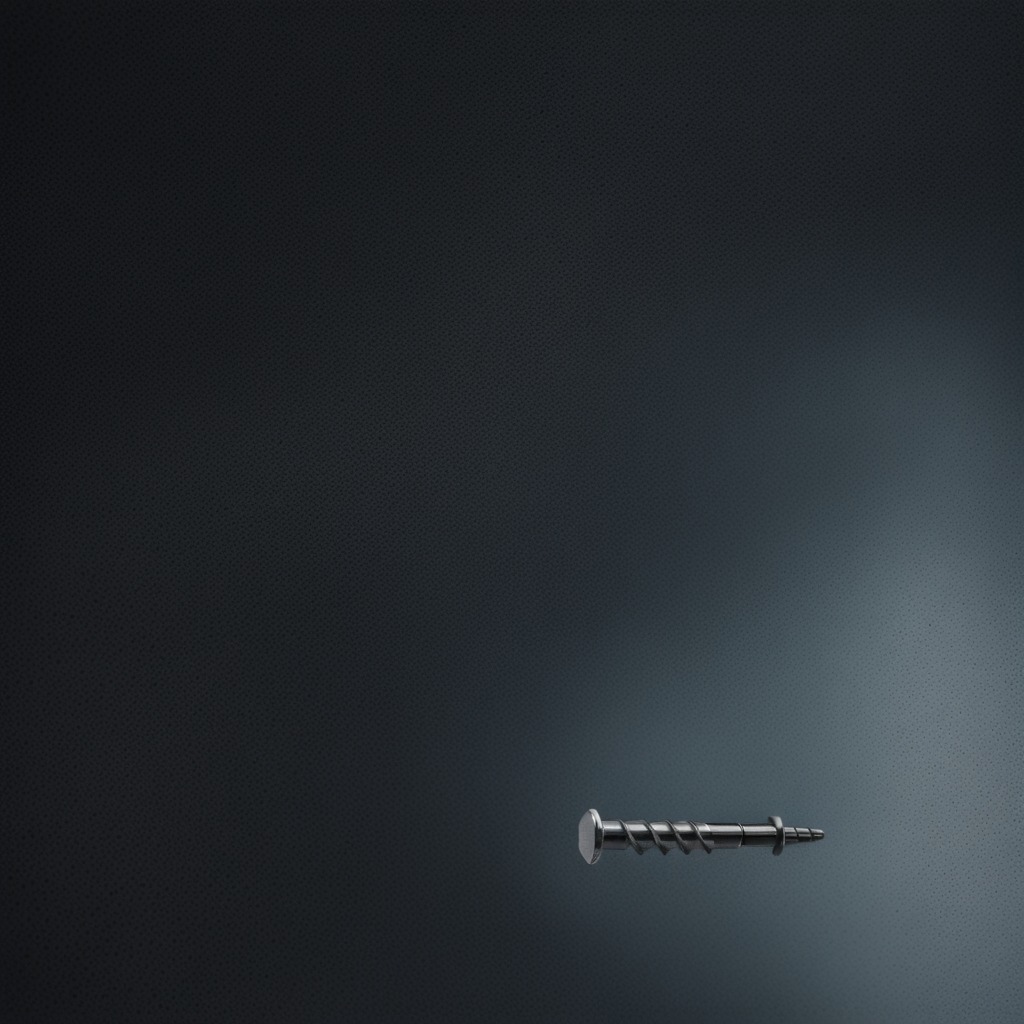
A metal screw is lying on a clean granite table inside a workshop at night.